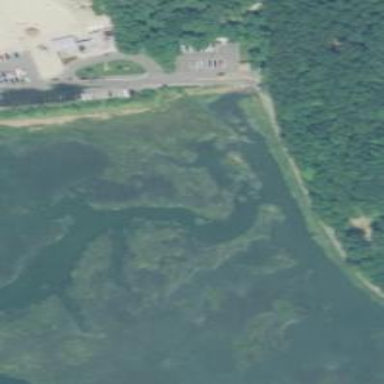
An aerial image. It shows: Beautiful wet meadow natural wetland.